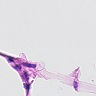
Metastatic tissue present: no